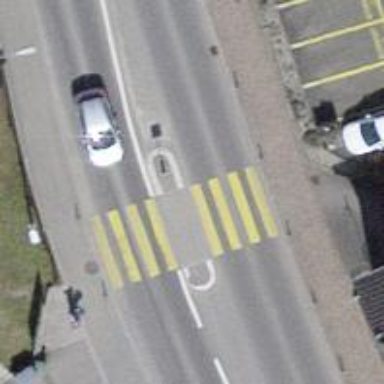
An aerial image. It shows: Uncontrolled crossing with yellow zebra marking and island.